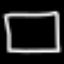
Label: square